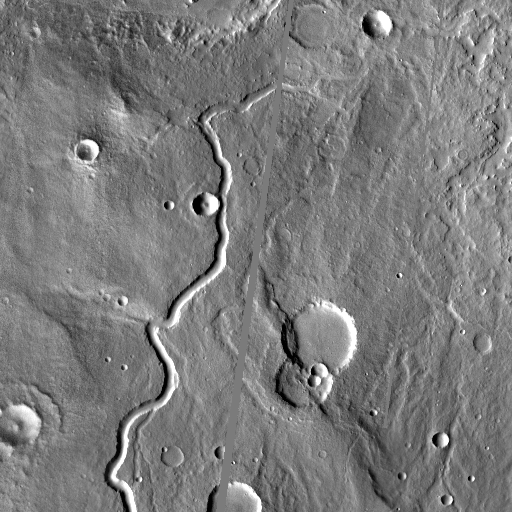
Crater classes present: Background, Other, Layered, Buried, Secondary